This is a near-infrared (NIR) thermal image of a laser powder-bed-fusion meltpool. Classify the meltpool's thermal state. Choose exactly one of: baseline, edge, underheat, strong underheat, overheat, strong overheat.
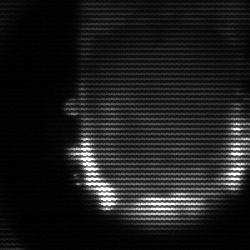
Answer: baseline